Interaction volume radius: 5 \u00c5
Interaction volume height: 30 \u00c5
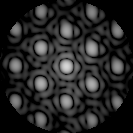
Disorder parameter: 0.1896